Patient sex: M
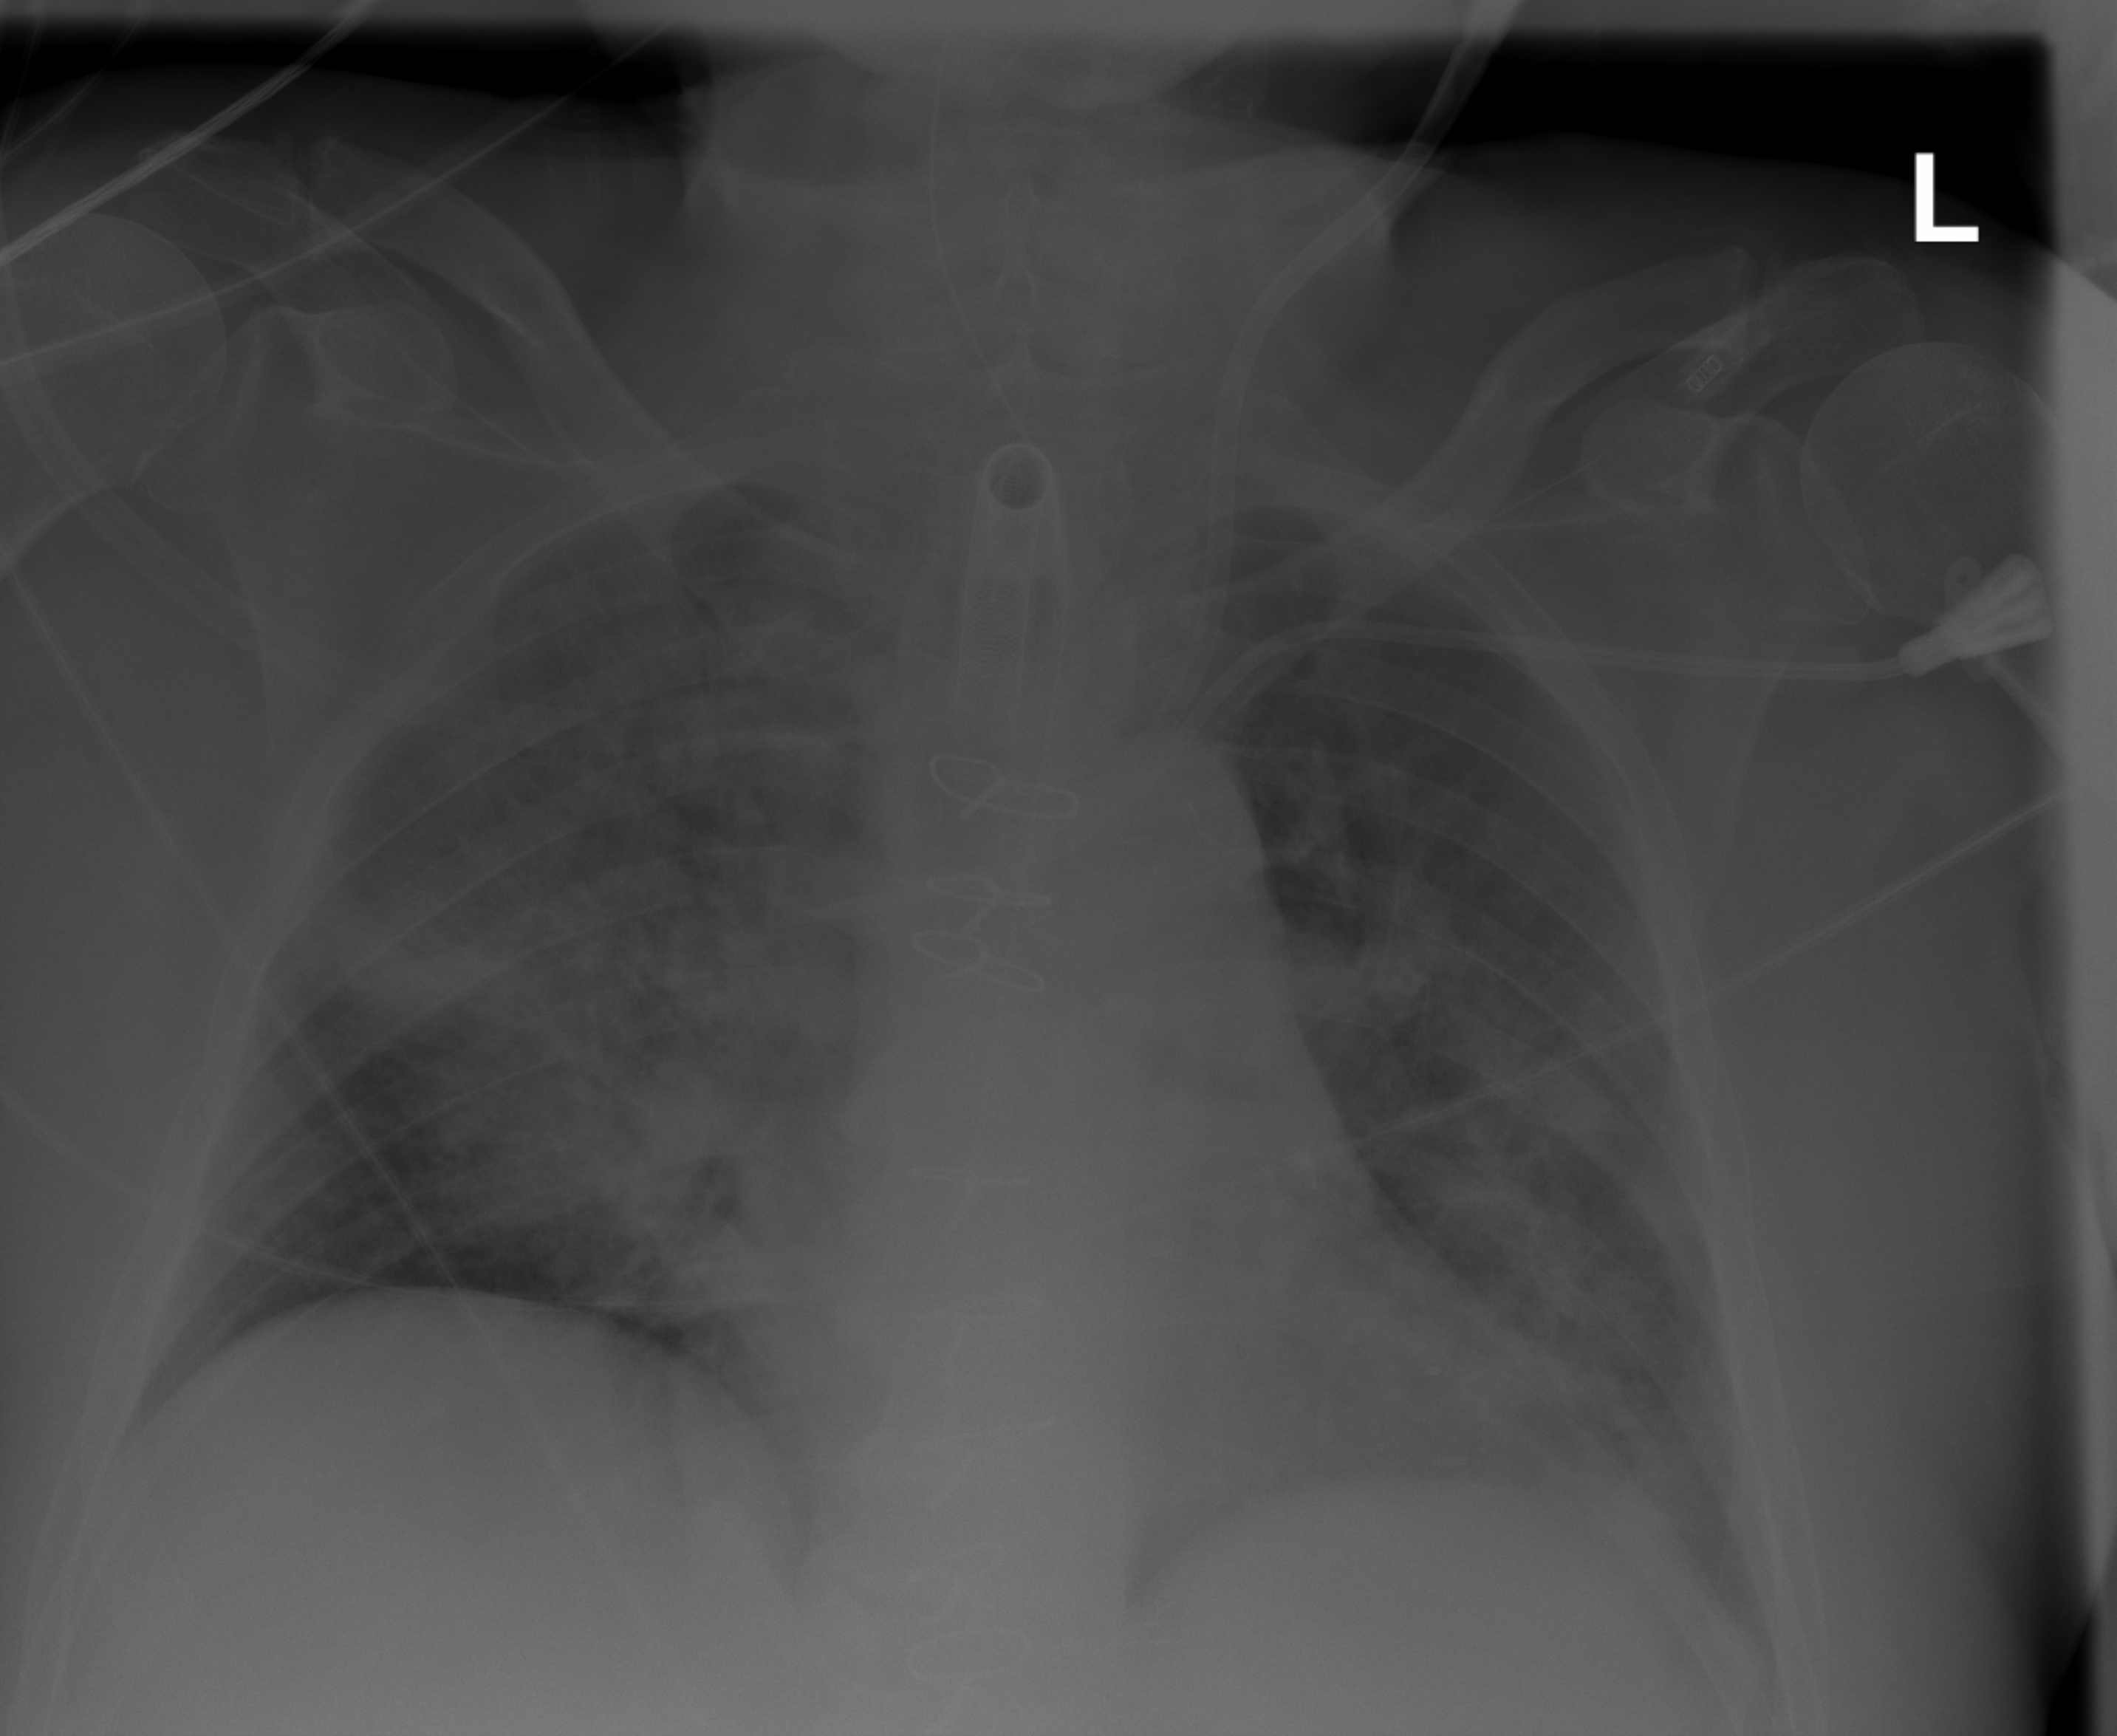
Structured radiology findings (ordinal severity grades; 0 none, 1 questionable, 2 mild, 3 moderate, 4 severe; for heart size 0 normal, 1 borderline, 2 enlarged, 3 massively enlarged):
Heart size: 2
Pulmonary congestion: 2
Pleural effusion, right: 0
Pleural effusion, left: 0
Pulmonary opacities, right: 3
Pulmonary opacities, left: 2
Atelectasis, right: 2
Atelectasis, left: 2